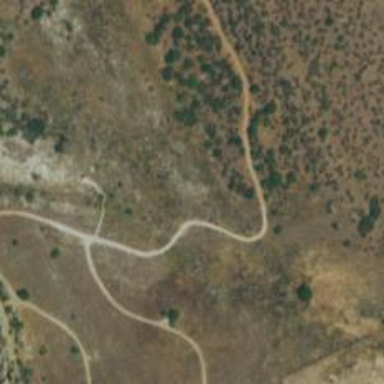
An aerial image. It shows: Path with excellent trail visibility.